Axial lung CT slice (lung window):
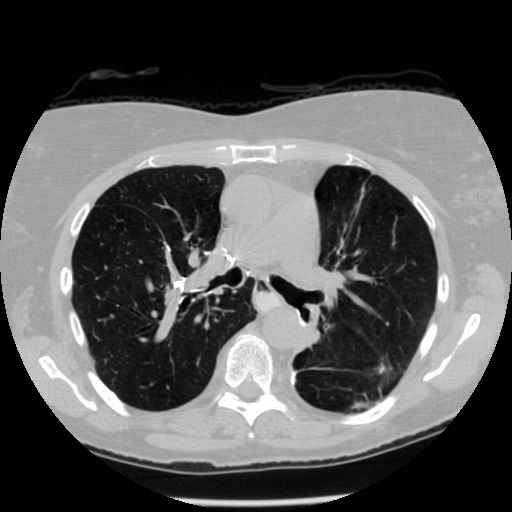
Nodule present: no